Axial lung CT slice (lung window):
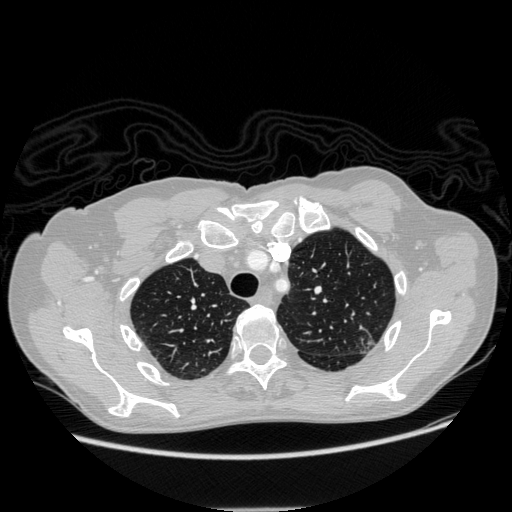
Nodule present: no